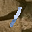
Label: 1